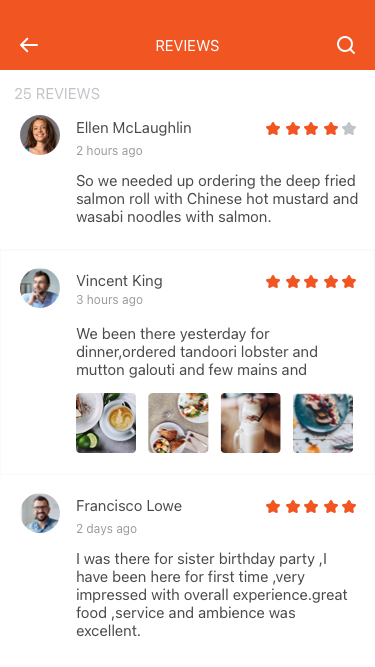
Text in this UI design:
2 hours ago
So we needed up ordering the deep fried salmon roll with Chinese hot mustard and wasabi noodles with salmon.
Ellen McLaughlin
3 hours ago
We been there yesterday for dinner,ordered tandoori lobster and mutton galouti and few mains and biryani.
Vincent King
2 days ago
I was there for sister birthday party ,I have been here for first time ,very impressed with overall experience.great food ,service and ambience was excellent.
Francisco Lowe
25 Reviews